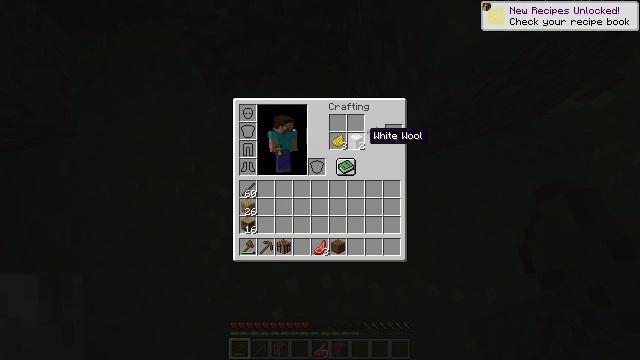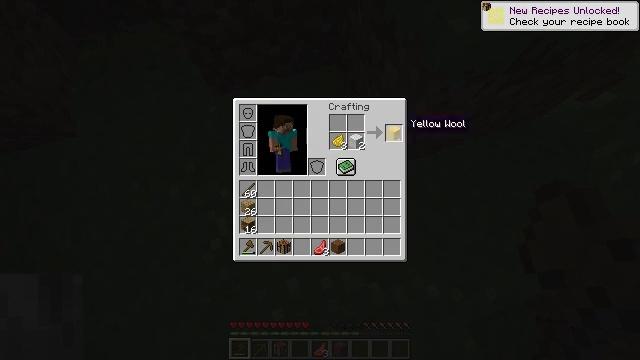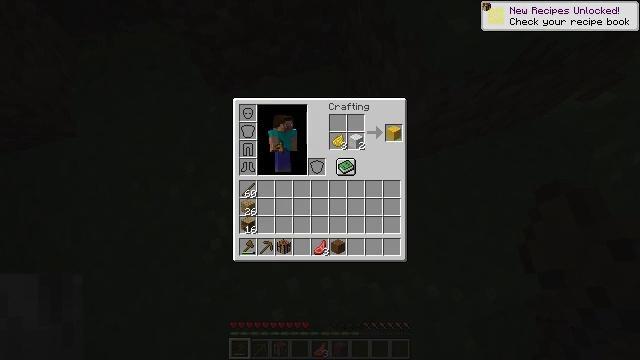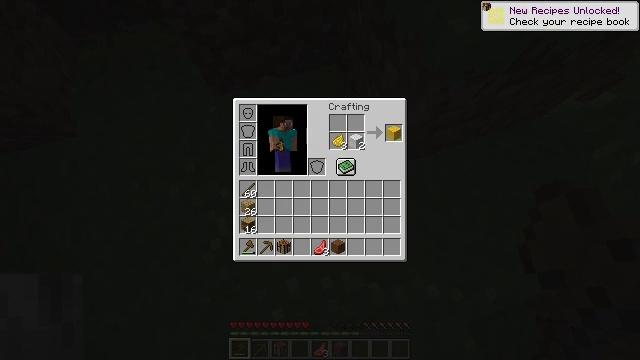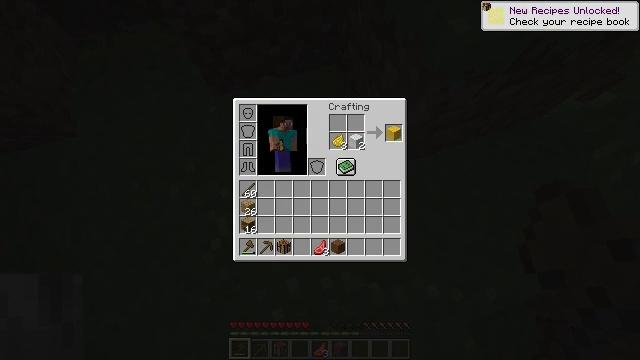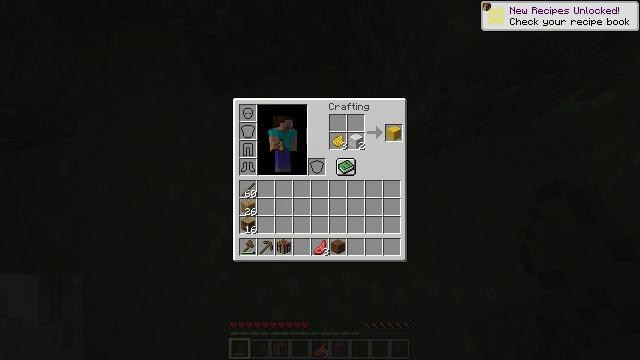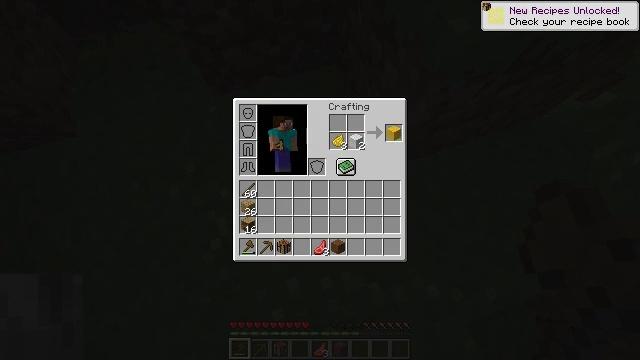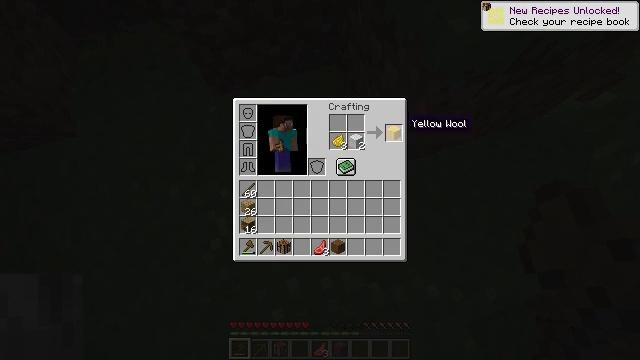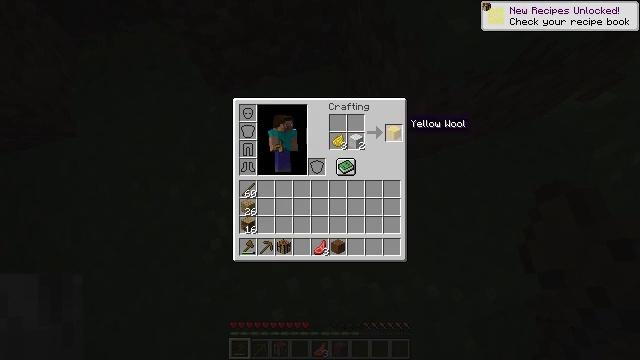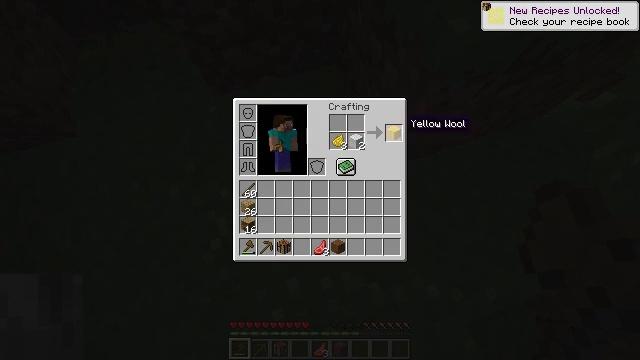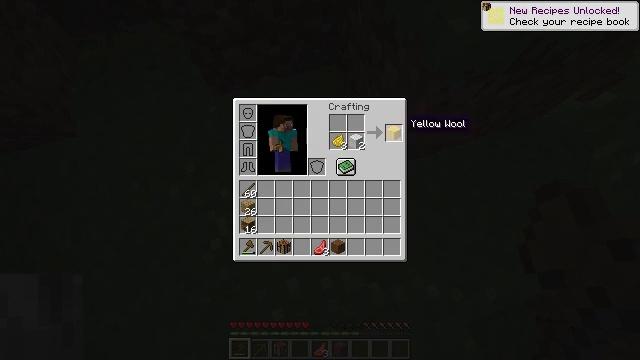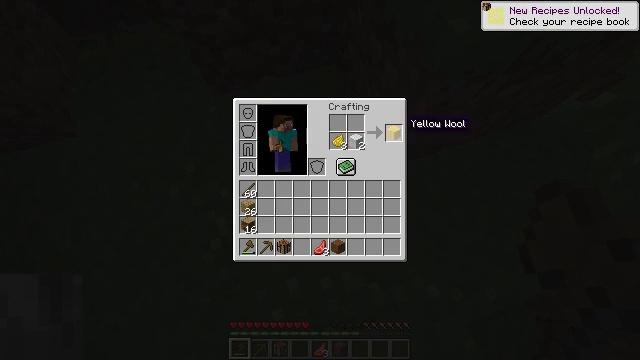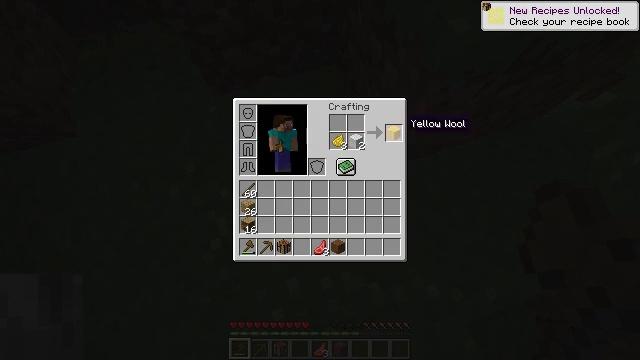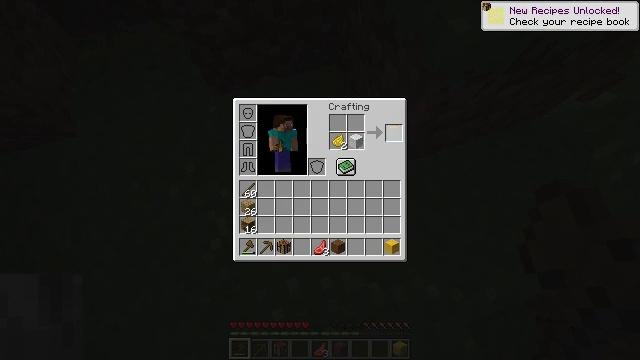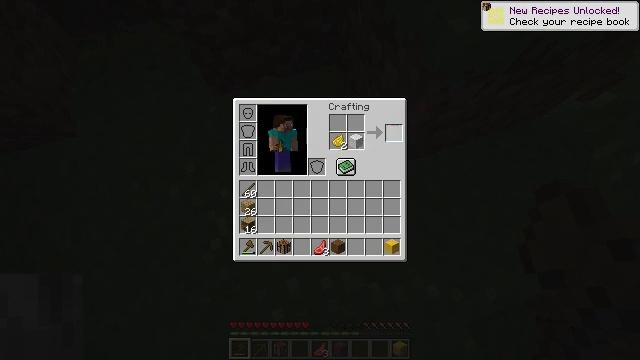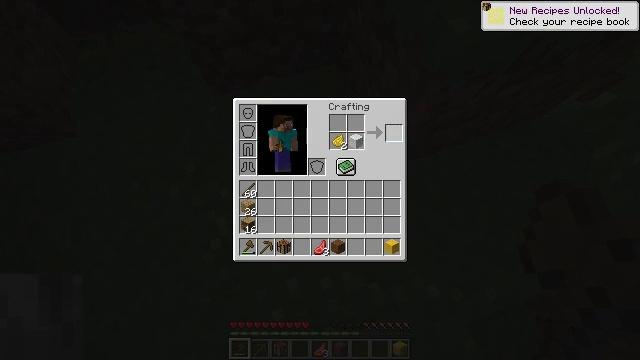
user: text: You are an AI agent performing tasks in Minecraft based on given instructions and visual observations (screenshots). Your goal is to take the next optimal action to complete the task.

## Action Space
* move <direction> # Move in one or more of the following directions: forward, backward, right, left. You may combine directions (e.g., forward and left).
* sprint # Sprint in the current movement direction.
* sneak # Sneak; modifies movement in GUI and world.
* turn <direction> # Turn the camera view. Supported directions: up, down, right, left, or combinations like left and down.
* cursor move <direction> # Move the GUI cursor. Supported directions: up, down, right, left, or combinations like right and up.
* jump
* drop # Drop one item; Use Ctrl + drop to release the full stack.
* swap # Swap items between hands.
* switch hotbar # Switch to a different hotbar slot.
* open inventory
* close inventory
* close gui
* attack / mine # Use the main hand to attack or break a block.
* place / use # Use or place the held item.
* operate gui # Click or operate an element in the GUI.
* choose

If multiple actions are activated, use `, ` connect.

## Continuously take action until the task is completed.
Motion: motion action
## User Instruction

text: Combine yellow dye with white wool to craft yellow wool.
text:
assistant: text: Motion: cursor move right and up
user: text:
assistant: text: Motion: sneak, cursor move right
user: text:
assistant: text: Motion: sneak
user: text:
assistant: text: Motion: sneak
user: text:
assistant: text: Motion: sneak
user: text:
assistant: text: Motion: sneak, cursor move left
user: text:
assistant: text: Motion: sneak, cursor move left
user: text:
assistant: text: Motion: sneak
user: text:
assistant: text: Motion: sneak
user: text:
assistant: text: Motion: sneak
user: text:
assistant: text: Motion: sneak
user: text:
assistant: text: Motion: sneak
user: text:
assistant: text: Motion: sneak, operate gui
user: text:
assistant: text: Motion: sneak, operate gui
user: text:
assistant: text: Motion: sneak
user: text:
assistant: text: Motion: sneak
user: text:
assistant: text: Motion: sneak, cursor move down
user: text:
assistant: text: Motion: sneak